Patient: sex F, age 68
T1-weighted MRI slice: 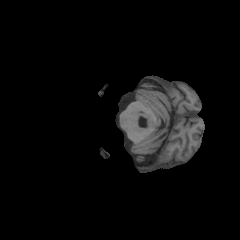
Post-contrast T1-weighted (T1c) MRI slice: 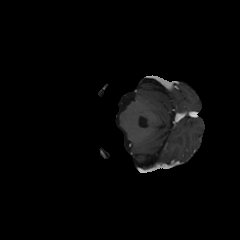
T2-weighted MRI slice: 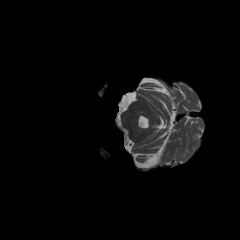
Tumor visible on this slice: no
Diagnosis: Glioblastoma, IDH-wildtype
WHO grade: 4